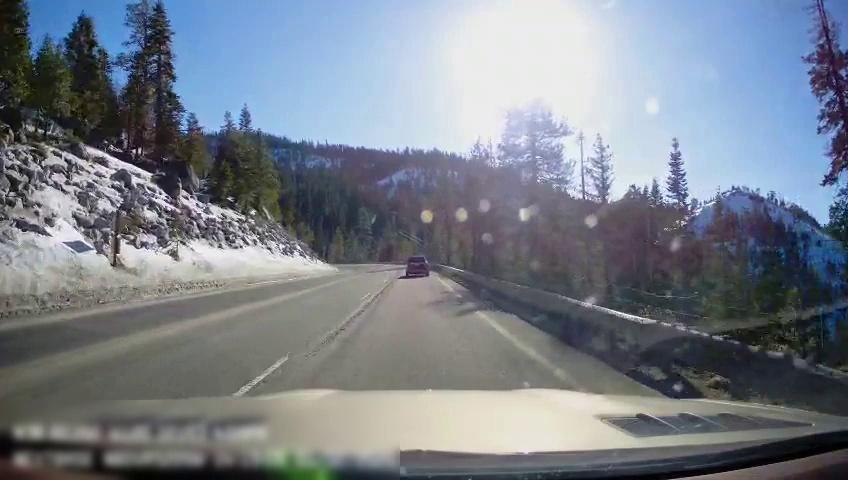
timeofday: Day
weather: Sunny
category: Drivable Space
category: Vehicles | SUV
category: Lanes | Current Lane
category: Lanes | Current Lane